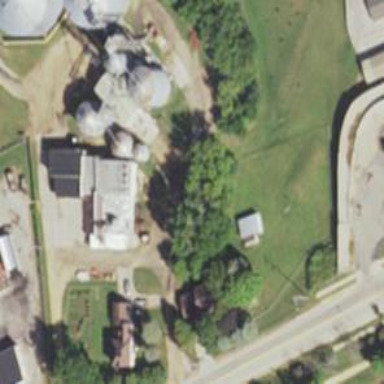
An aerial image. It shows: Silo.